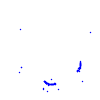
Particle: pion